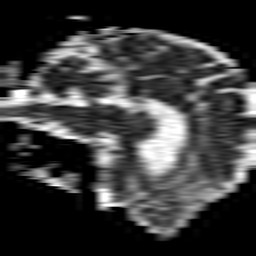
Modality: ADC
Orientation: sagittal
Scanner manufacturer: philips
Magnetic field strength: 1.5 T
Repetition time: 3.409 s
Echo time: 0.06922 s